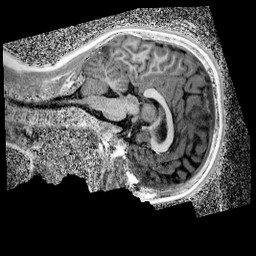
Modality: UNIT1_denoised
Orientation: sagittal
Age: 9
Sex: male
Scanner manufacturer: siemens
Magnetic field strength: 3 T
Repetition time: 4 s
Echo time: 0.00299 s